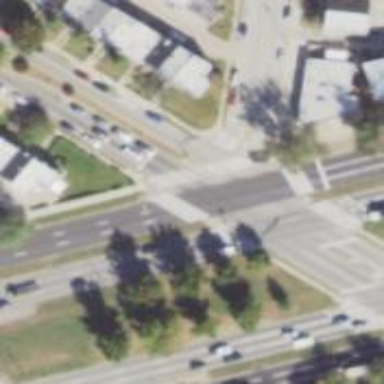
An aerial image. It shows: Uncontrolled road crossing.